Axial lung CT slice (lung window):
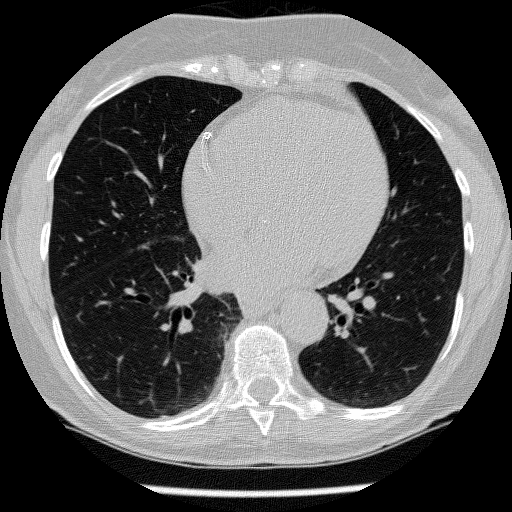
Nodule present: no